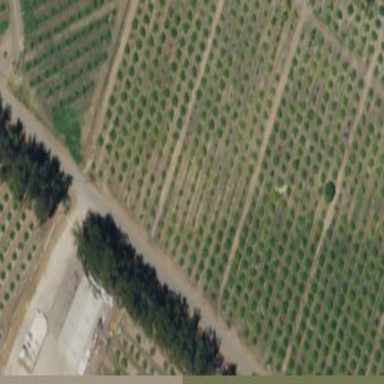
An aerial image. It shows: Orchard.